Aerial crown-view tile of a tropical tree (Barro Colorado Island, Panama), acquired 20250616:
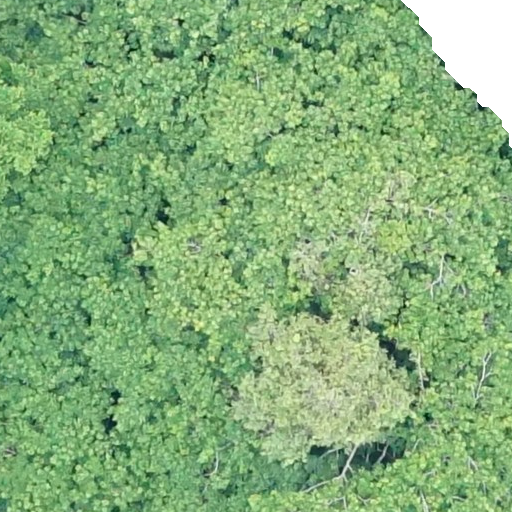
Species: Hura crepitans
GBIF accepted scientific name: Hura crepitans
Crown area: 534.819 m²